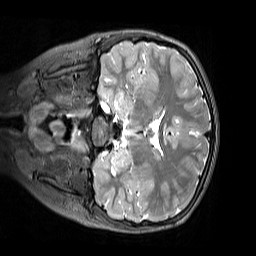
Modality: T2w
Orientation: coronal
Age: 11
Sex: male
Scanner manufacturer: siemens
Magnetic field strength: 3 T
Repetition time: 3.2 s
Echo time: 0.408 s